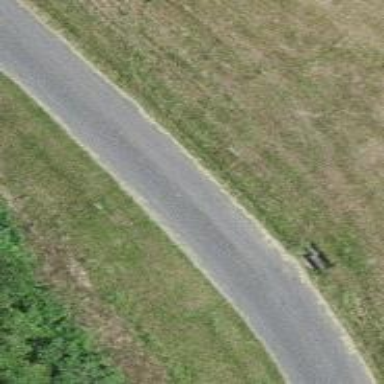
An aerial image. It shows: Service road with grade 1 tracktype.